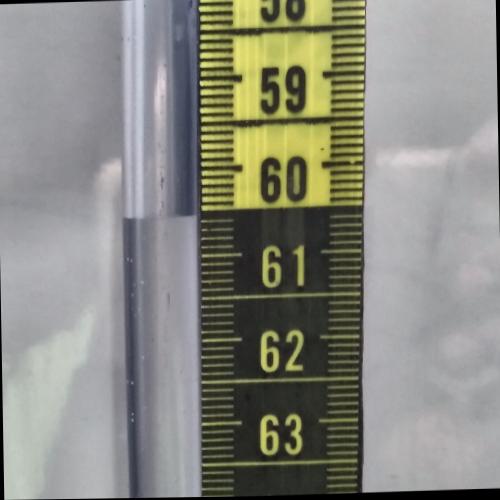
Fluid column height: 60.6 cm